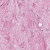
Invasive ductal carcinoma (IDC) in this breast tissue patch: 0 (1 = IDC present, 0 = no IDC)